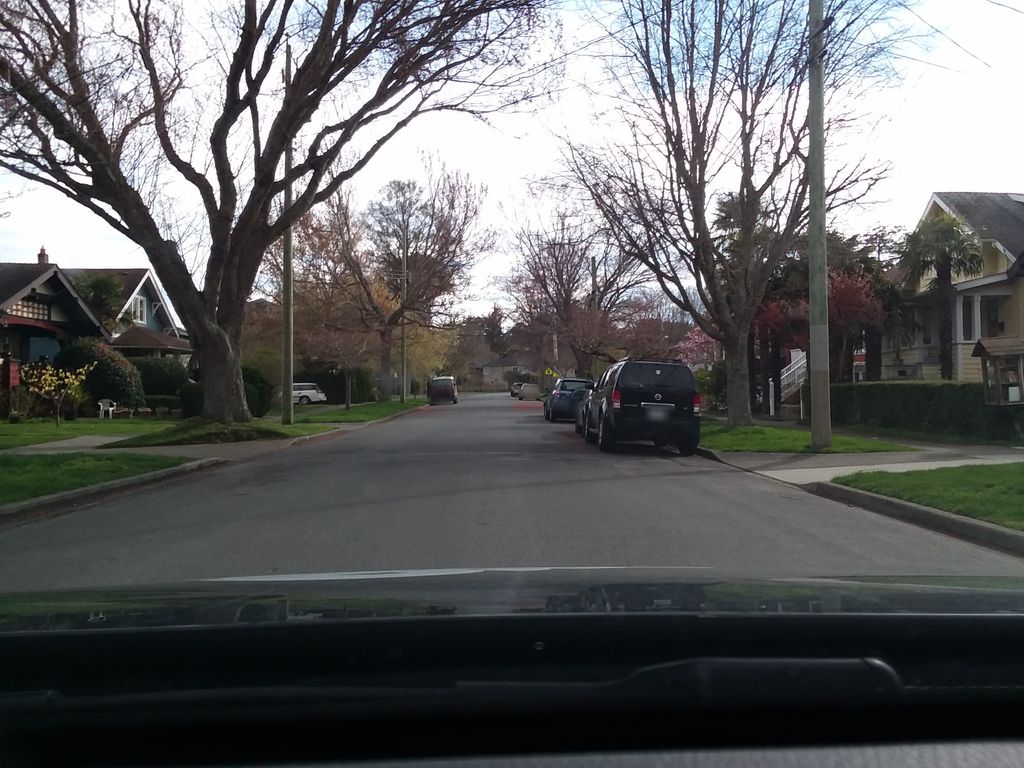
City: victoria